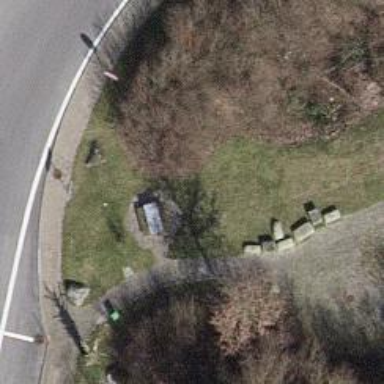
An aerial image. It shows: Picnic table located in leisure land area.